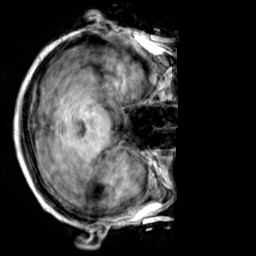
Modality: T1w
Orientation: axial
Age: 75
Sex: male
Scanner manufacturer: siemens
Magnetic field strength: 3 T
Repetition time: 2.3 s
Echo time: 0.00303 s